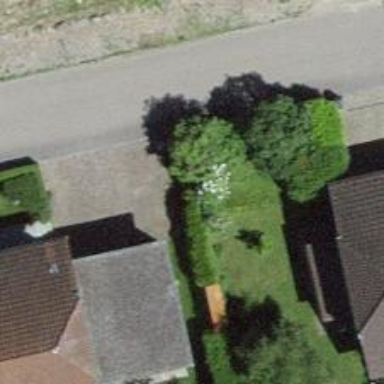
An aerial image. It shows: Hedge acting as barrier.